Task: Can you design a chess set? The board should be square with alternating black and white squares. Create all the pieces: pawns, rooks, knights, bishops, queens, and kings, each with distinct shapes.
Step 3337:
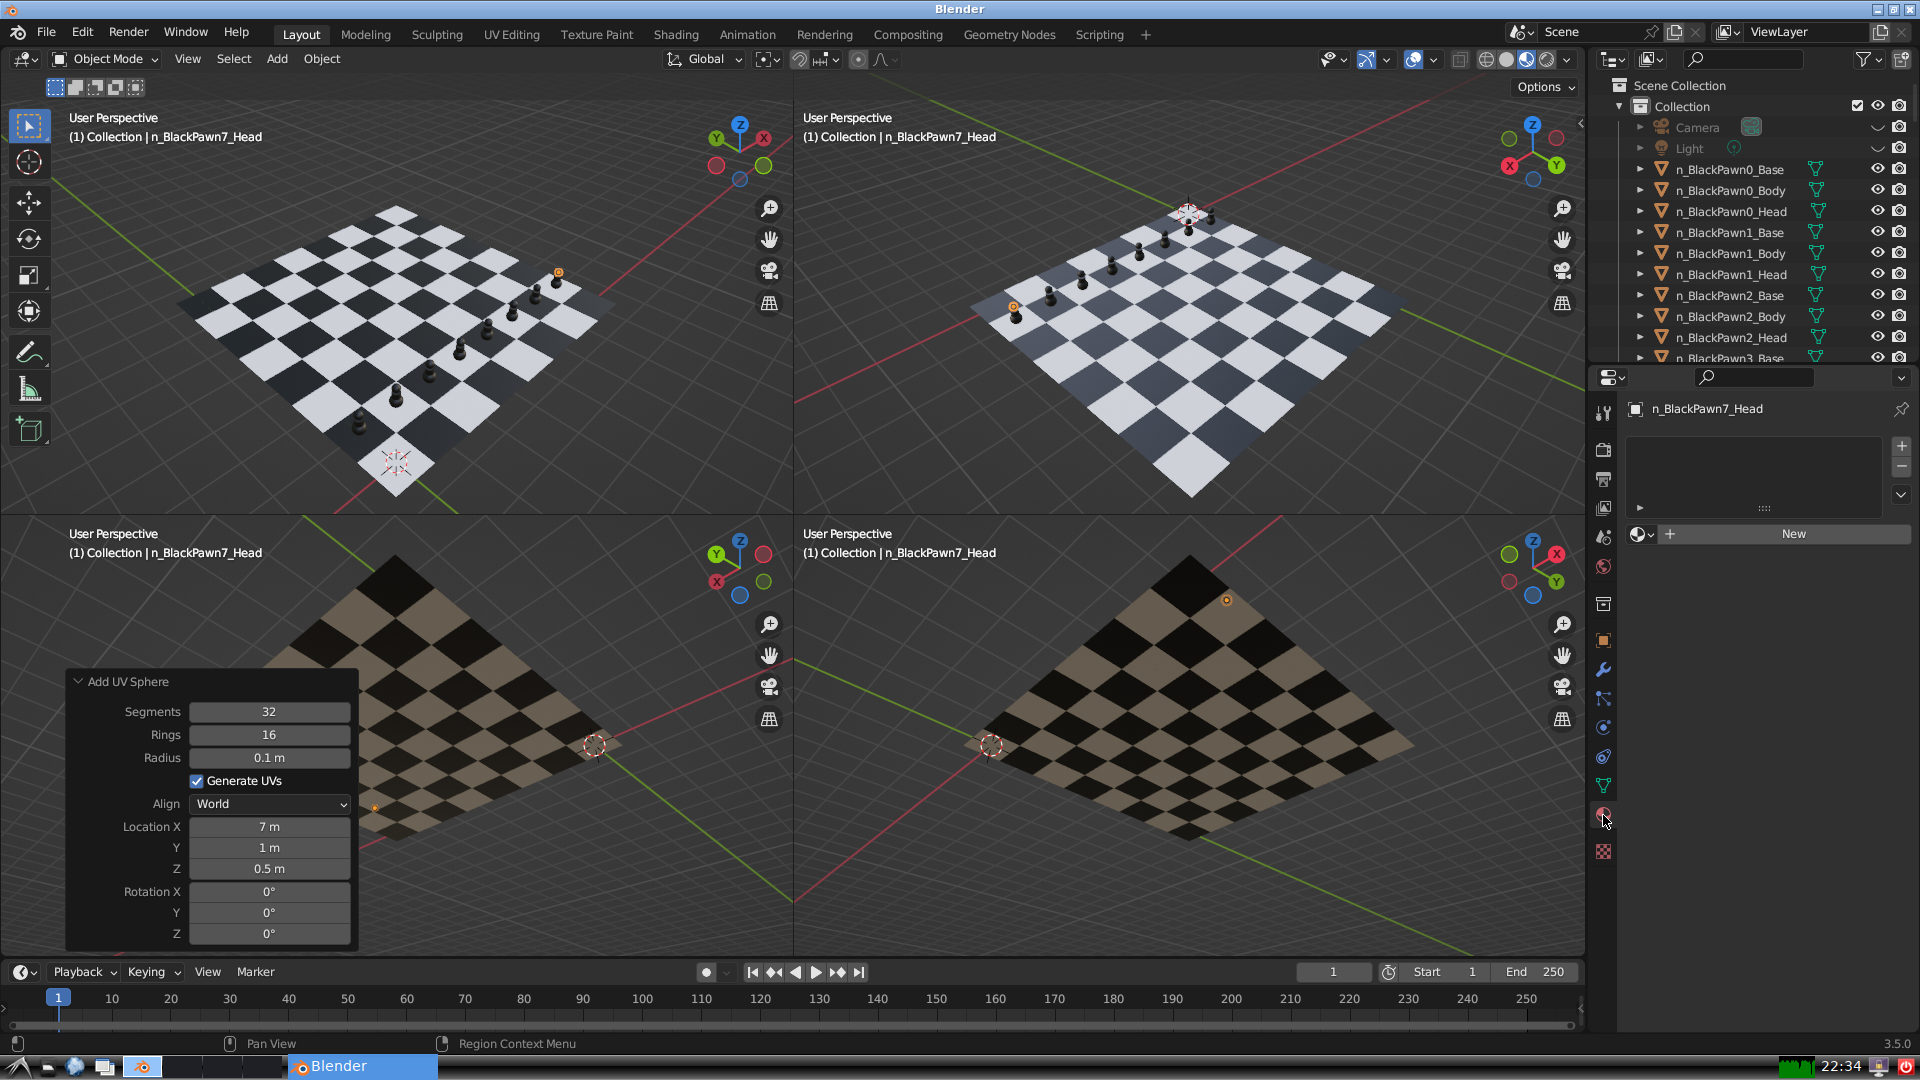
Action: {"mouse_move": [1636, 534]}